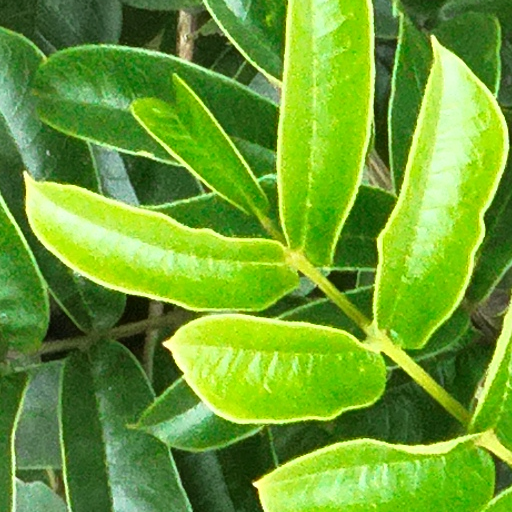
Species: Zanthoxylum ekmanii
GBIF accepted scientific name: Zanthoxylum ekmanii
Crown area (m\u00b2): 135.783